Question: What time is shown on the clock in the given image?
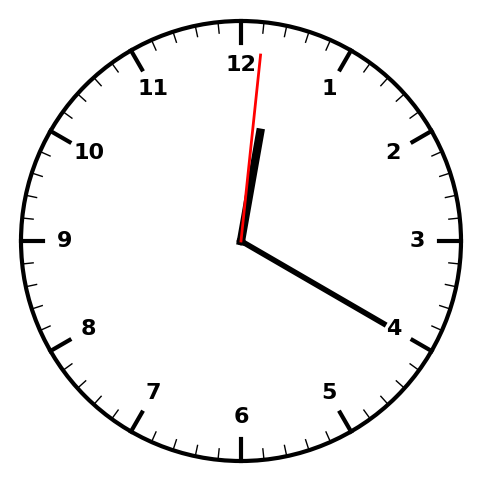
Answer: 12:20:01